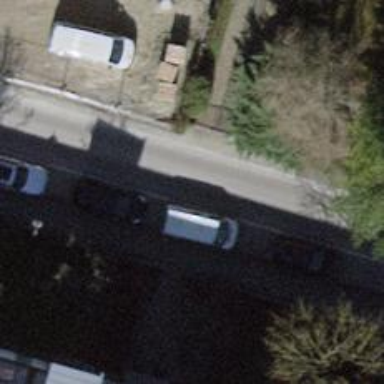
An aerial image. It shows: Residential road with asphalt surface. There is parking lane on the right.